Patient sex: M
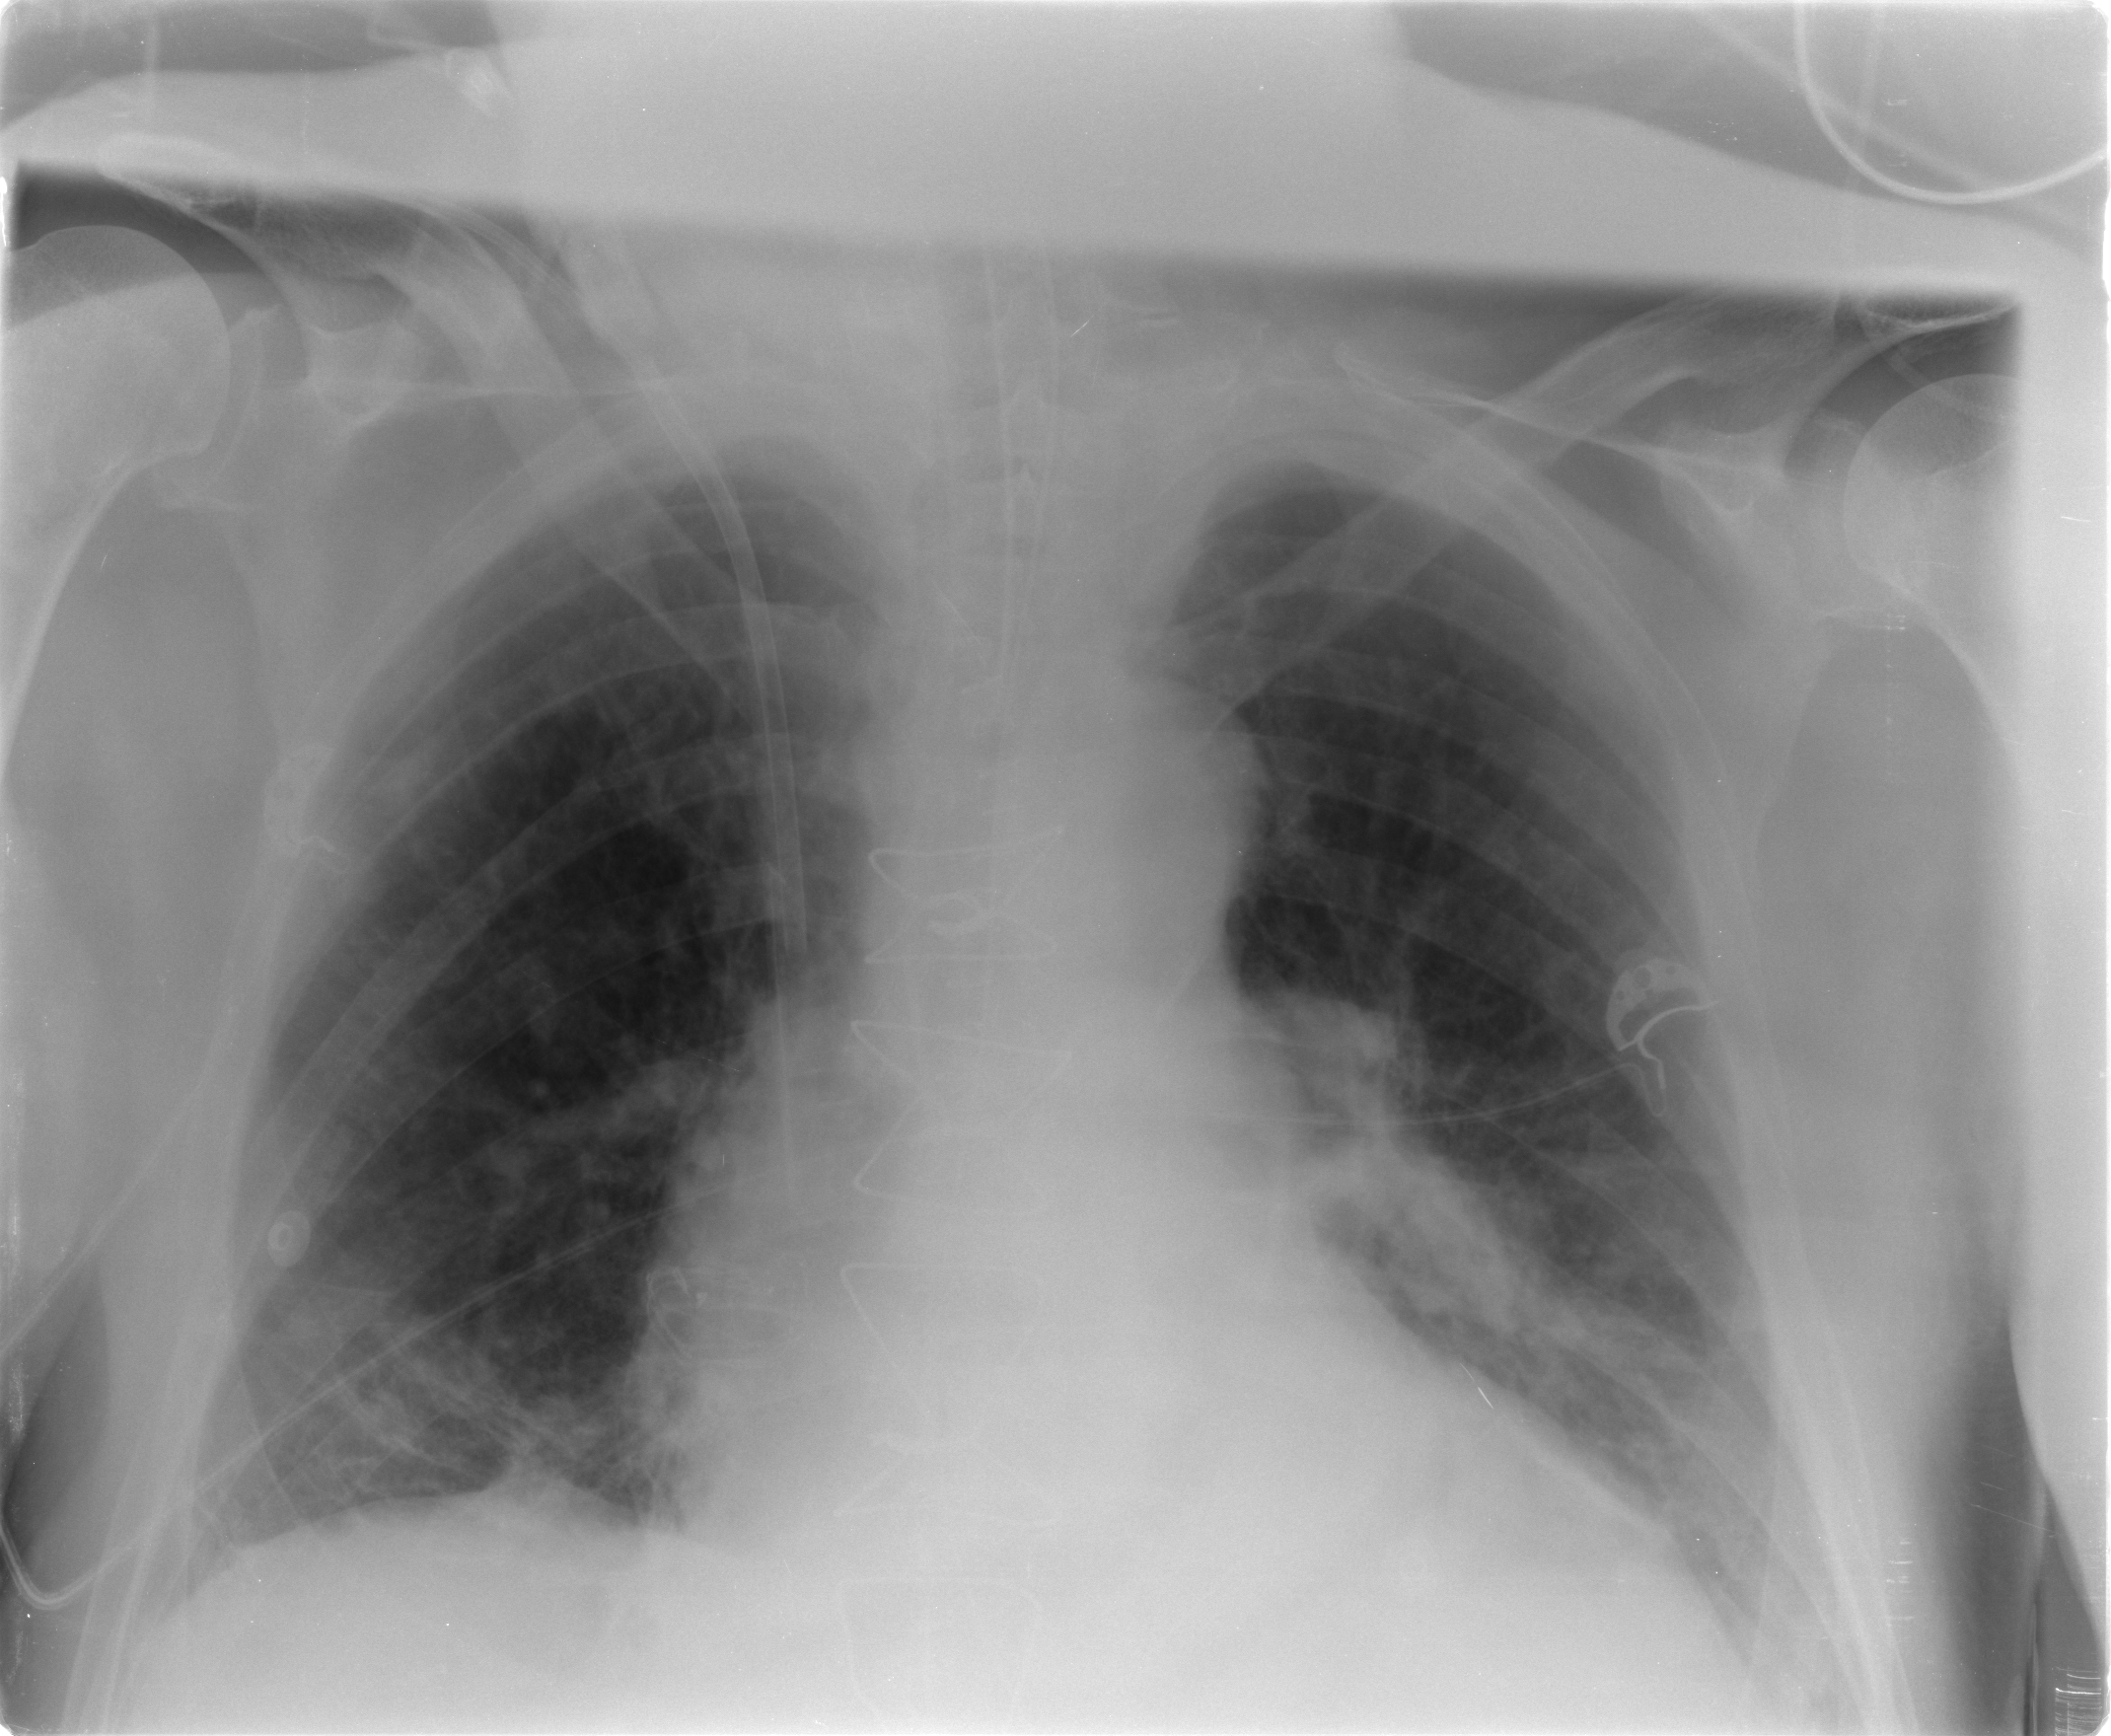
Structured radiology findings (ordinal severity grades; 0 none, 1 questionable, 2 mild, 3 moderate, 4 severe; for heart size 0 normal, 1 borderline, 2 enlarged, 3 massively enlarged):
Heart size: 2
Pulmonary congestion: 2
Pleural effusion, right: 0
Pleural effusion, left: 1
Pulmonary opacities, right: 0
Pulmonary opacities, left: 0
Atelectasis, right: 2
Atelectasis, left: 2